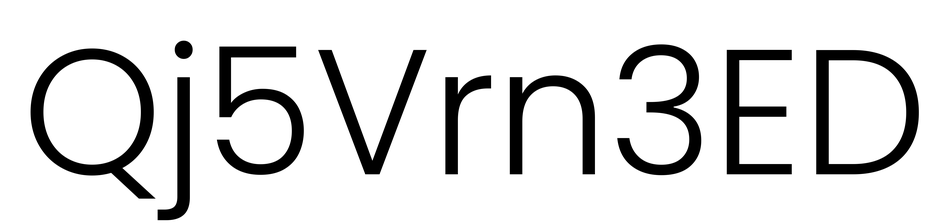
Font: Poppins-Light